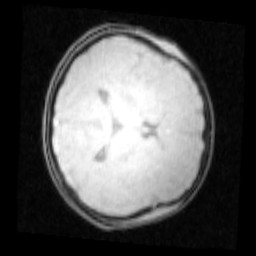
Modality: PDw
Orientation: axial
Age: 16
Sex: female
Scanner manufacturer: siemens
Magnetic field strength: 3 T
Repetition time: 0.25 s
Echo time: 0.00103 s